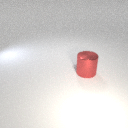
large red metal cylinder